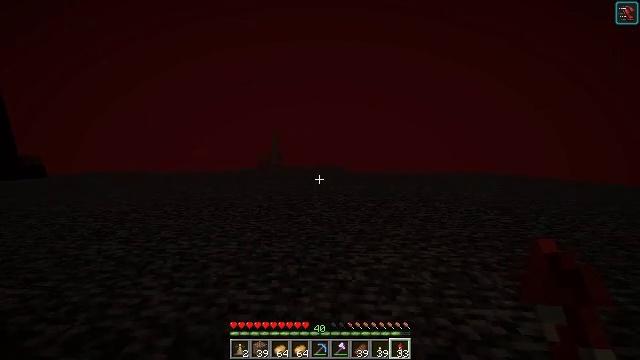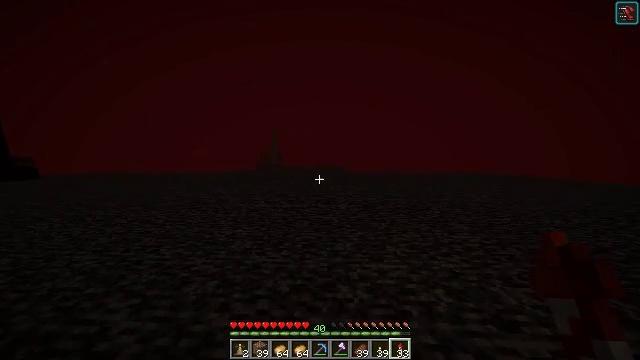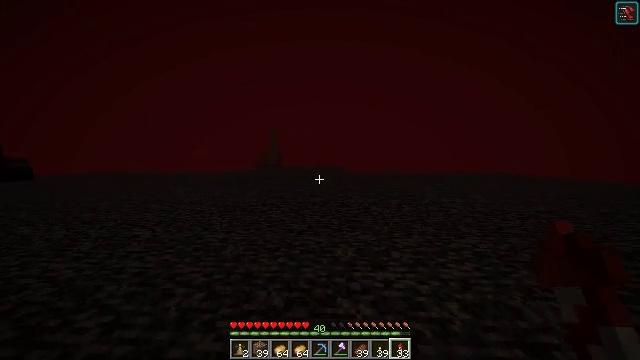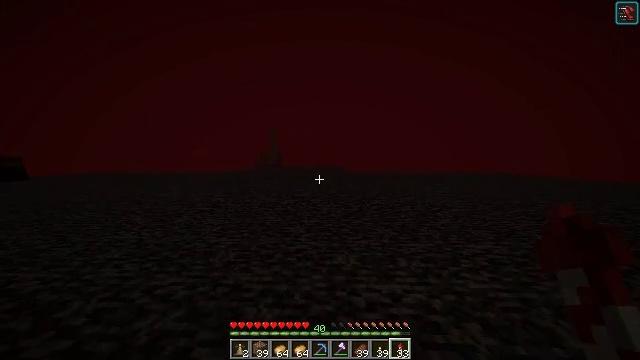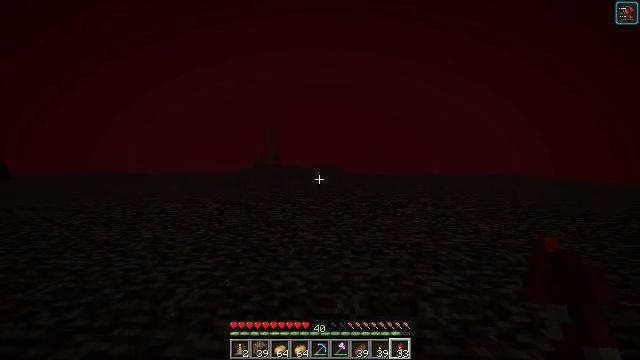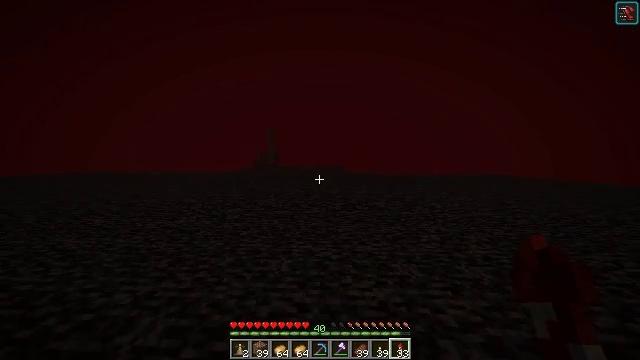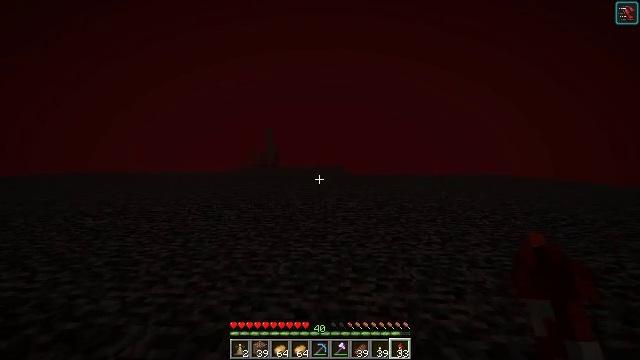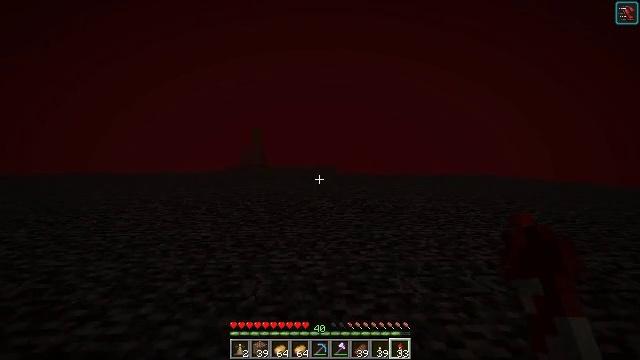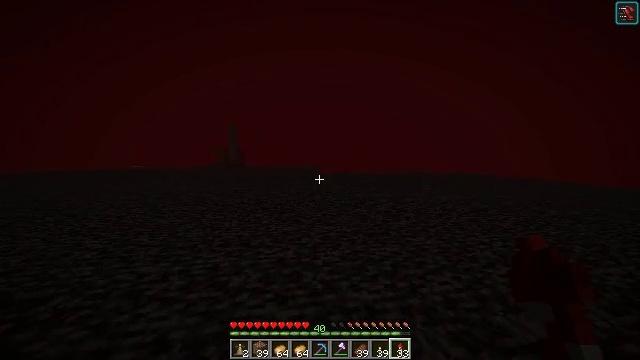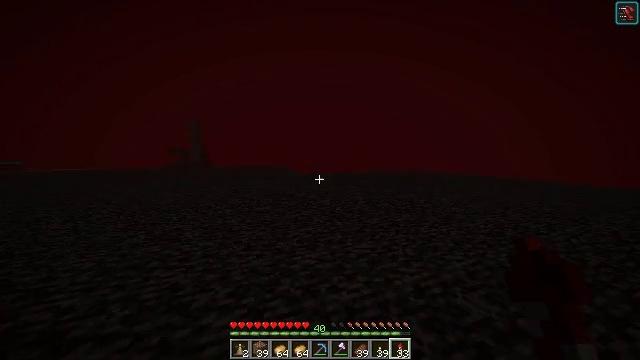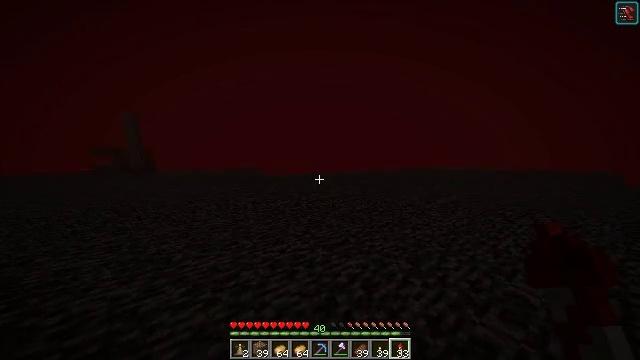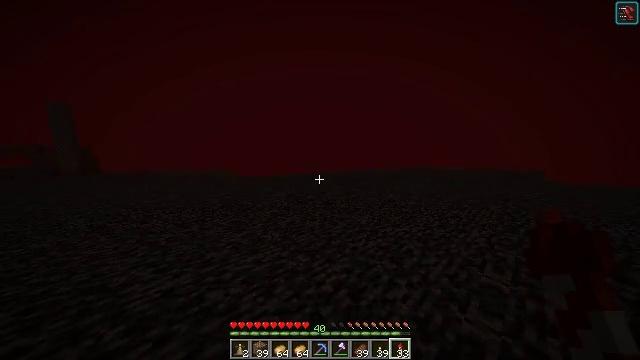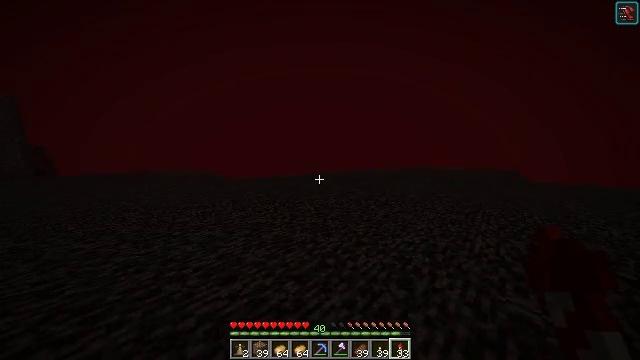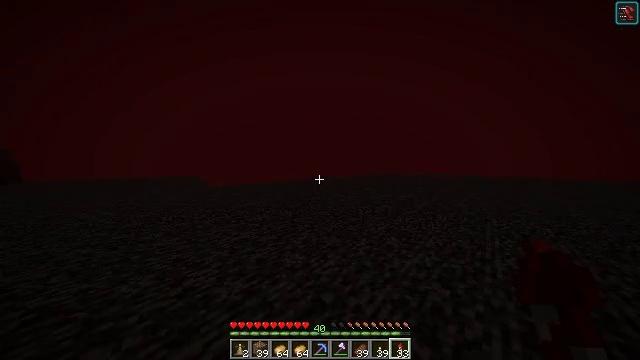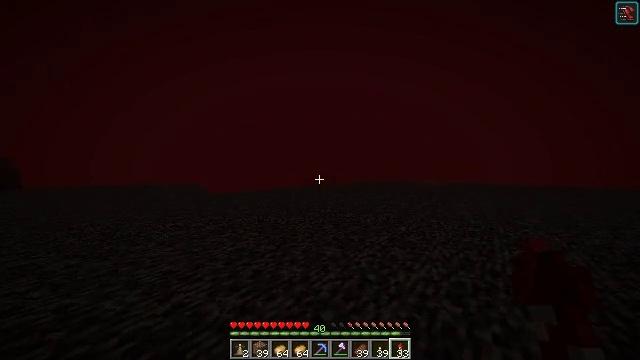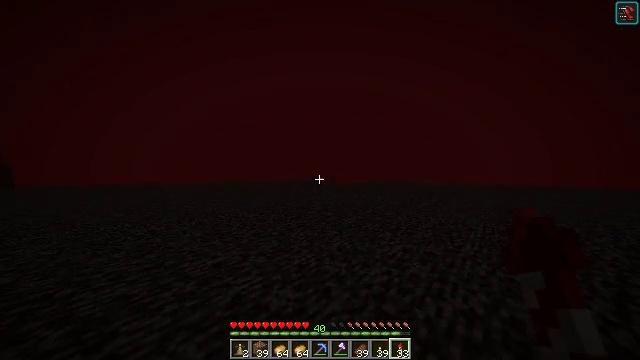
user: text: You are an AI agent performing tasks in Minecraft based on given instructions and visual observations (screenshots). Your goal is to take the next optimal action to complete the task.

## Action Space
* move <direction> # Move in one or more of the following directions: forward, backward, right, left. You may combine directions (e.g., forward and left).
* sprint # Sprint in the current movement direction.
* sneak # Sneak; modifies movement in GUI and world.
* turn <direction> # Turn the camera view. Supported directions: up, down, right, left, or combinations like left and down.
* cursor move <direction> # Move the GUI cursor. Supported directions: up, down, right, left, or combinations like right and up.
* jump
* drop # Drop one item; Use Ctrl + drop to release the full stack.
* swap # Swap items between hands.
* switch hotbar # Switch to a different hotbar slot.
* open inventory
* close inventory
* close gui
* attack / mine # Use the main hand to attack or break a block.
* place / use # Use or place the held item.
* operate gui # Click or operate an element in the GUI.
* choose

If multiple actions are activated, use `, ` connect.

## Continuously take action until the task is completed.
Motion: motion action
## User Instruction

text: Drop a potato.
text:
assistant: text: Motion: move forward
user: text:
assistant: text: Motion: move forward
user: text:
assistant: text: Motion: move forward
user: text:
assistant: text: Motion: move forward
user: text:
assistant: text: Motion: move forward
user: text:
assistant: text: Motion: move forward
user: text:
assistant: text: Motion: move forward, turn right
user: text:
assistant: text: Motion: move forward, turn right
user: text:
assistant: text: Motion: move forward, turn right
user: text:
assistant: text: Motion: move forward, turn right
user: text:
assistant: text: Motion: move forward, turn right
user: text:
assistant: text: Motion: move forward, turn right
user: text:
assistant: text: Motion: move forward, turn right and up
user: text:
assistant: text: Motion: move forward, turn up
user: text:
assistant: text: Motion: move forward
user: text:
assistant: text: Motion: move forward, turn down
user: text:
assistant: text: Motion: move forward, turn down
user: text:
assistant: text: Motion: move forward
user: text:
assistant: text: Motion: move forward
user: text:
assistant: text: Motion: move forward
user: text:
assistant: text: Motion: move forward
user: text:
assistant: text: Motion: move forward, turn left
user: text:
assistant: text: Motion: move forward
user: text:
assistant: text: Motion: move forward
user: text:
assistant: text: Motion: move forward
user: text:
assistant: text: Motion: move forward
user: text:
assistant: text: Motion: move forward
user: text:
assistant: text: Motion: move forward
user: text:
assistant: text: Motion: move forward
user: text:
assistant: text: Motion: move forward